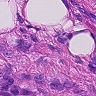
Metastatic tissue present: yes